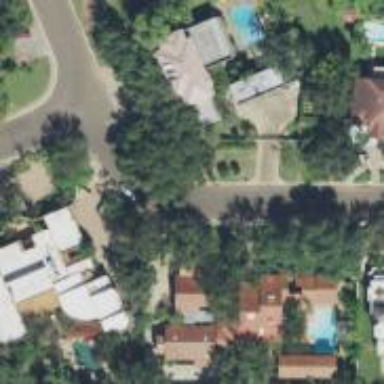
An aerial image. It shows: Residential area with homes lining the residential road.